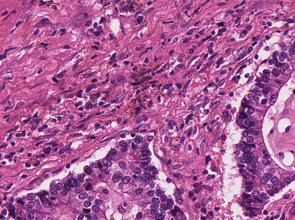
Tumor epithelial tissue: yes
Tumor-associated stroma tissue: yes
Normal tissue: no